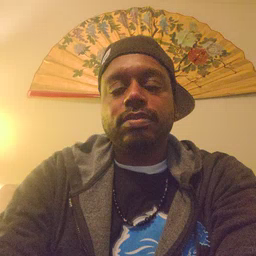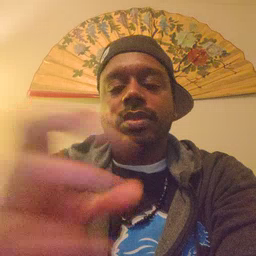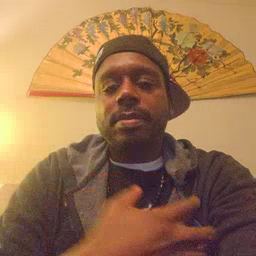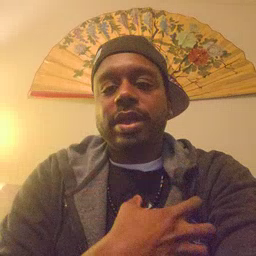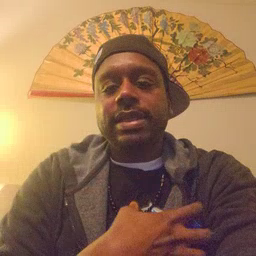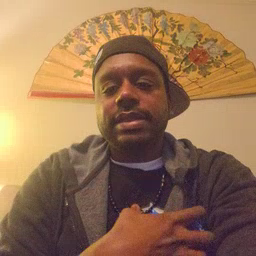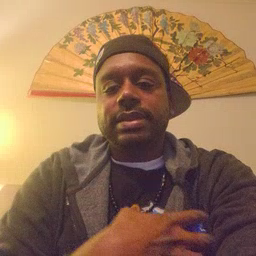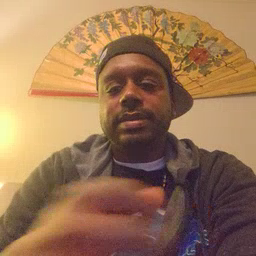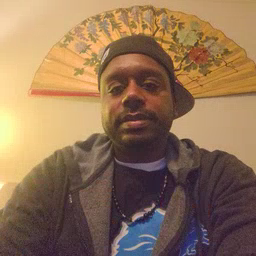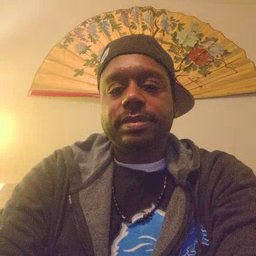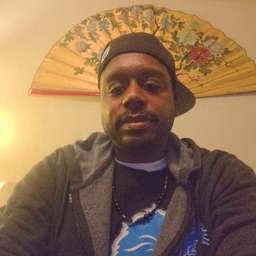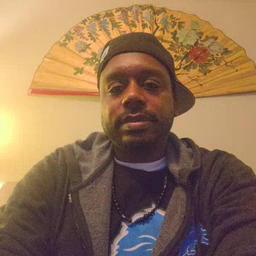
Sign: police